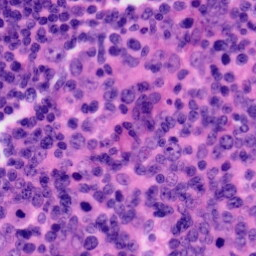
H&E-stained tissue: Tonsil